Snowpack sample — Buffalo Mountain, Silverthorne, Colorado, USA (1/25/25, 10:11 AM MST)
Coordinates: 39.6222, -106.1139
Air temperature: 22 °F
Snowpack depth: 110 cm
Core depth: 20 cm
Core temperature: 48.2 °F
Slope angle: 12°, slope face: 102°
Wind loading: high
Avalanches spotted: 0
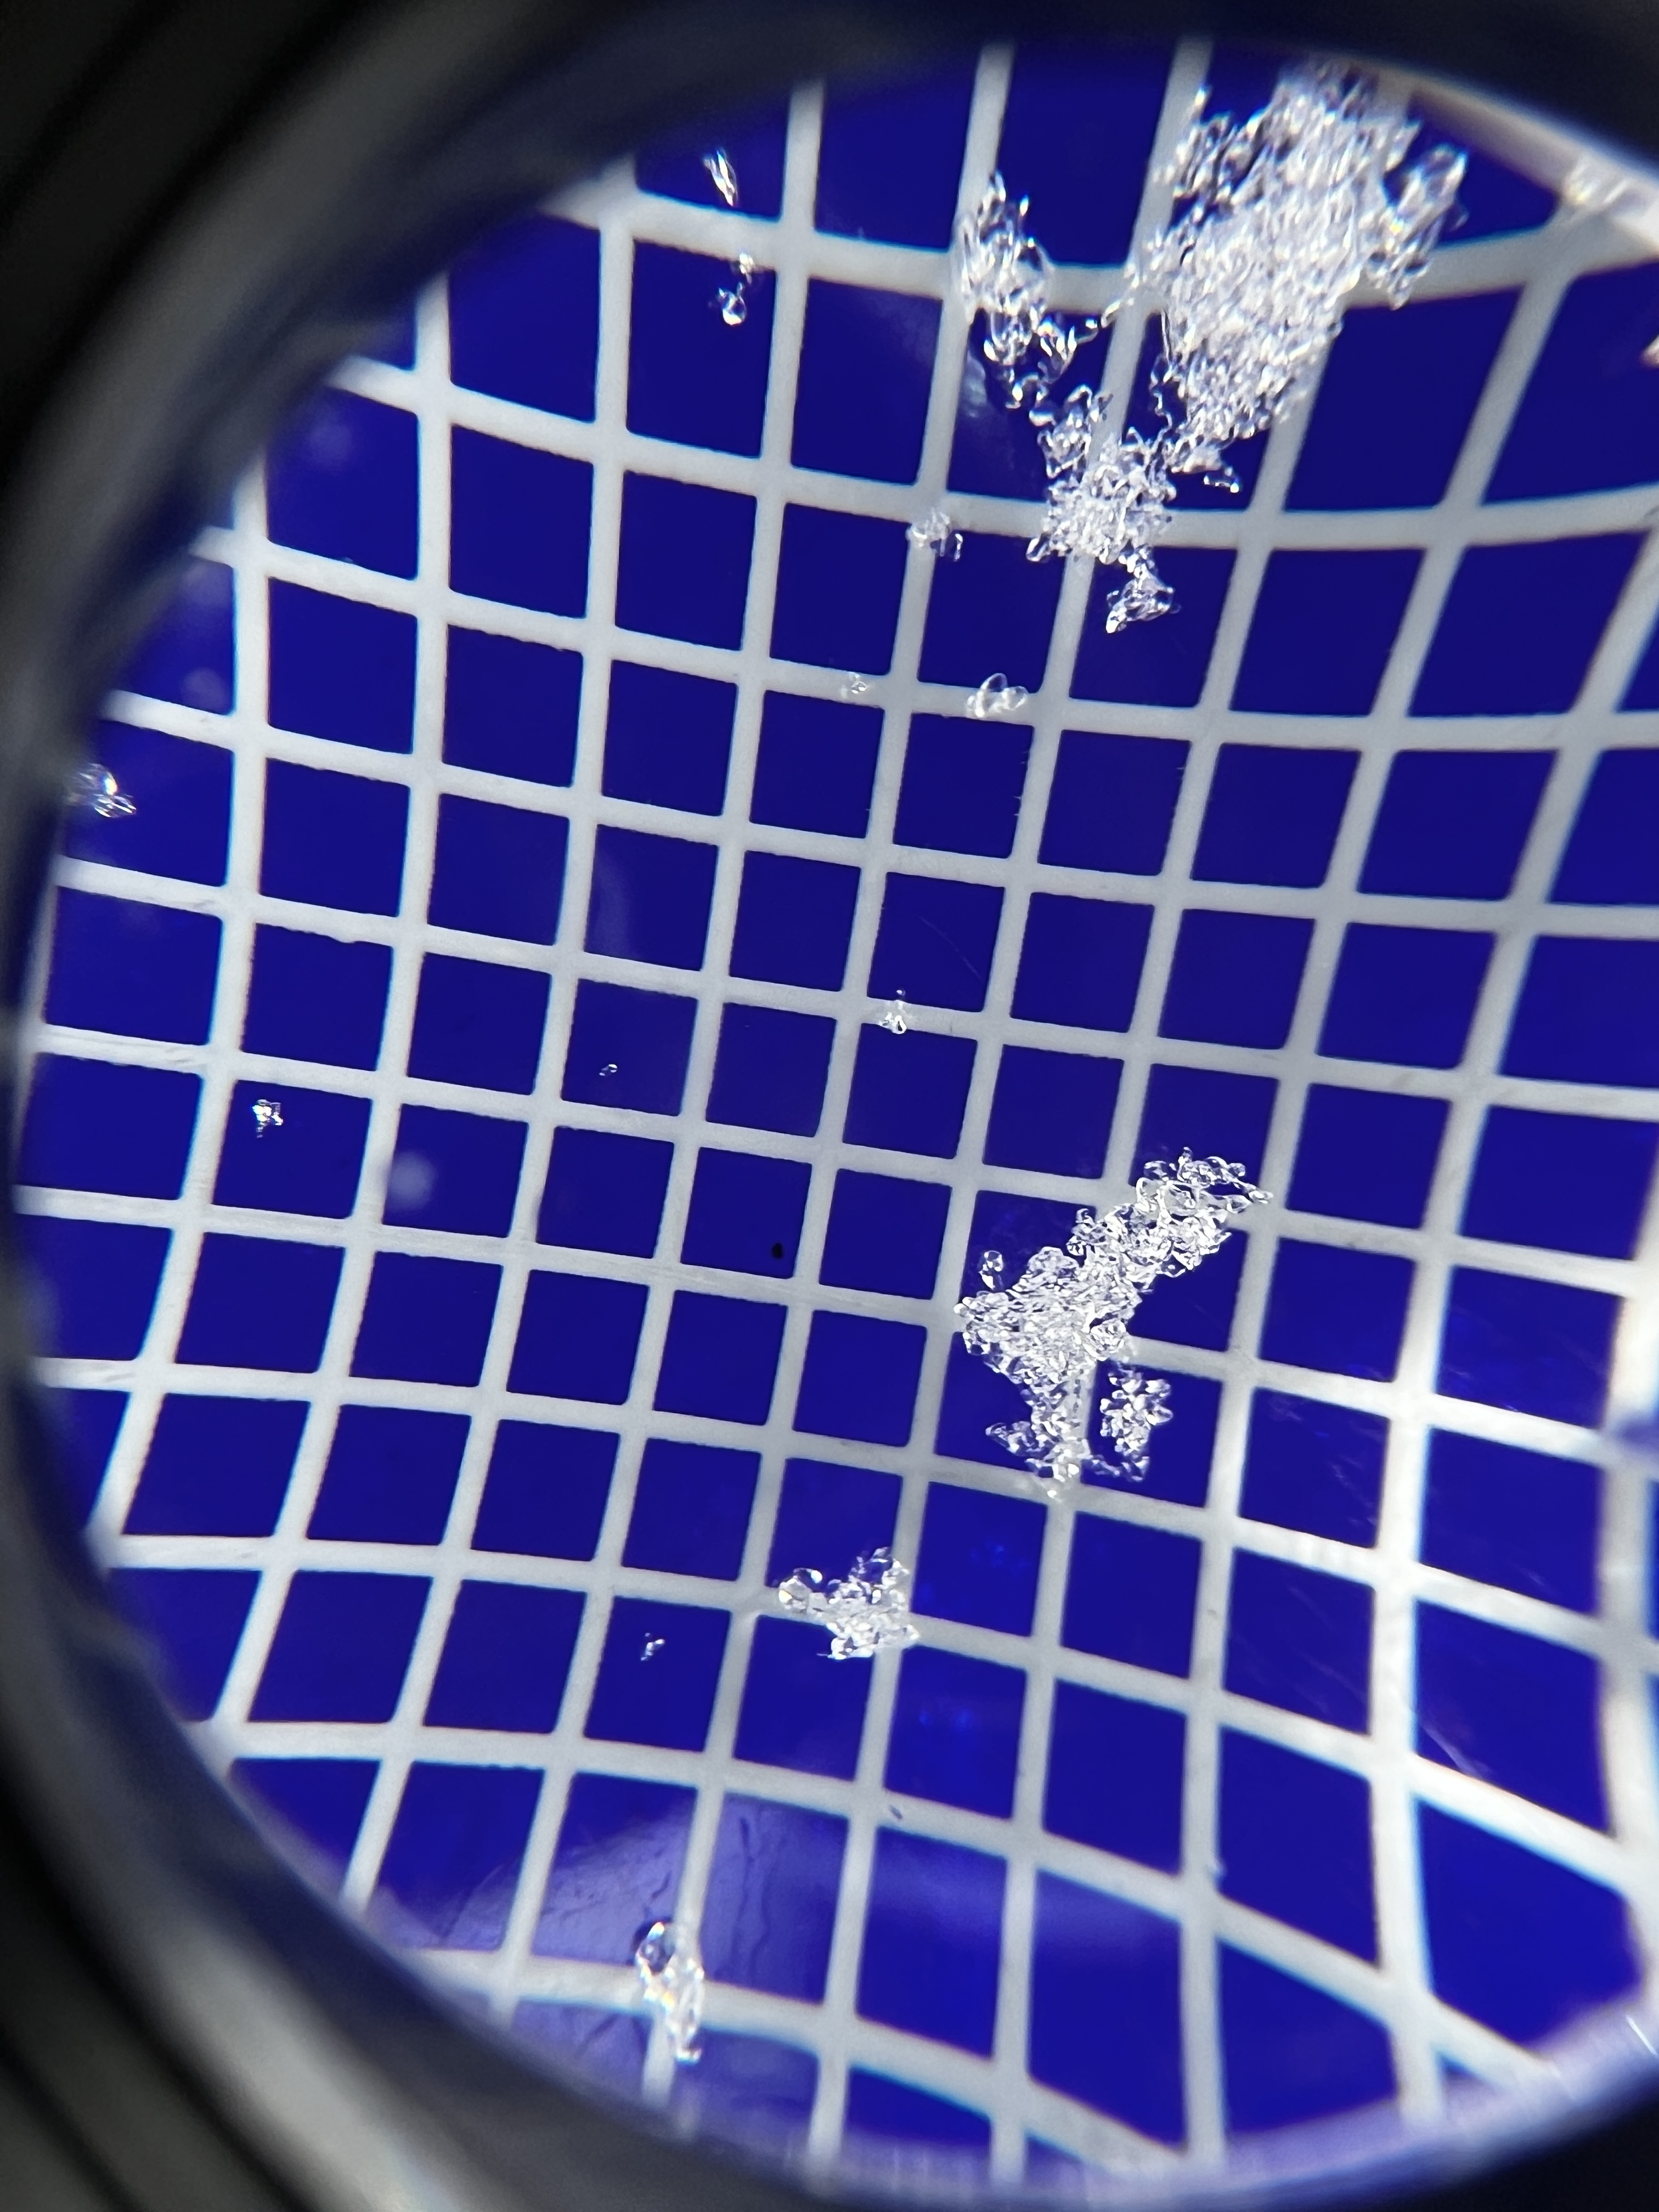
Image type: magnified_profile
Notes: No avalanches nearby, collected on the outskirts of a fire break 15 meters from the treeline, on way to Buffalo and Red Mountain